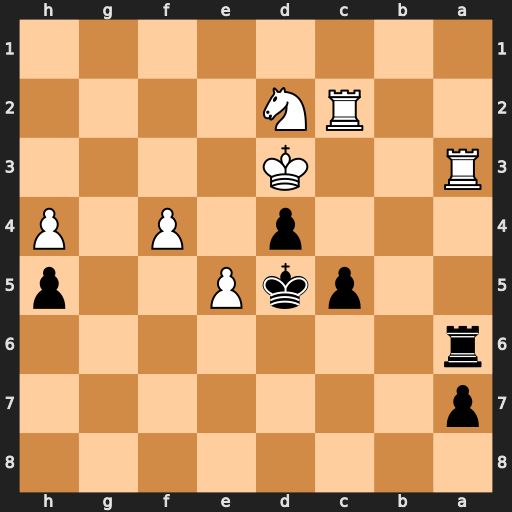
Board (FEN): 8/p7/r7/2pkP2p/3p1P1P/R2K4/2RN4/8
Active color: b
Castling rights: -
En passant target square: -
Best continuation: Rxa3+ Ke2 d3+ Kd1 dxc2+